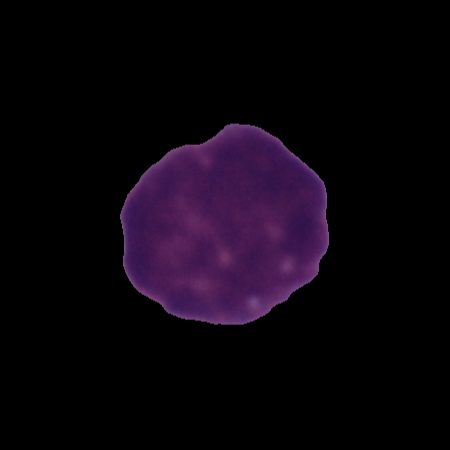
Label: cancer